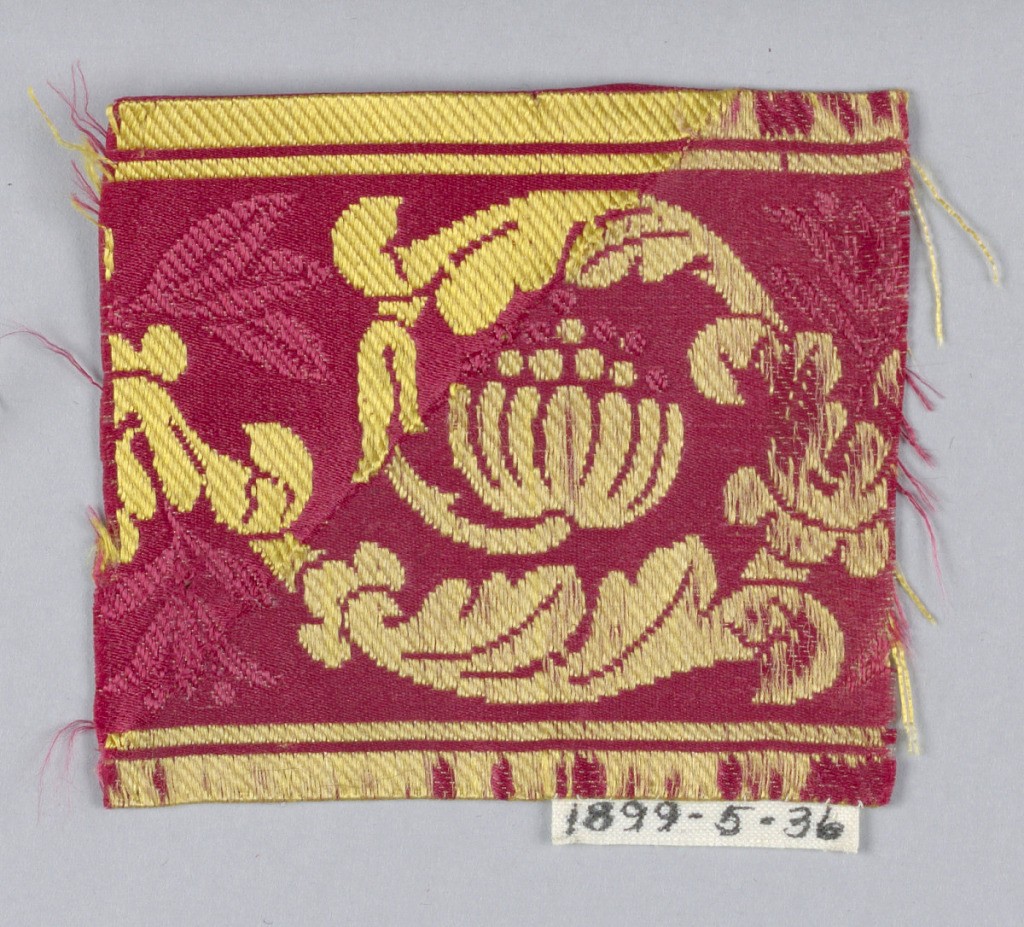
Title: Trimming fragment
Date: ca. 1830
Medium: silk Technique: woven
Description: Curving scroll ending in a flower. In yellows on red.